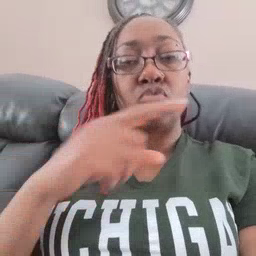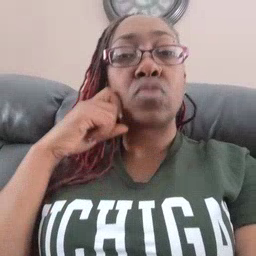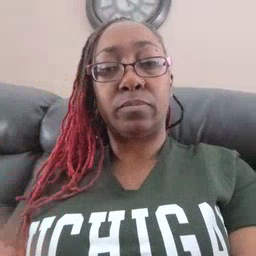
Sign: dry